Question: I tried:
'''
FirebaseFirestore.instance
.collection('messages')
.orderBy('sentDate', descending: false)
.snapshots(),
'''
but it didn't work.

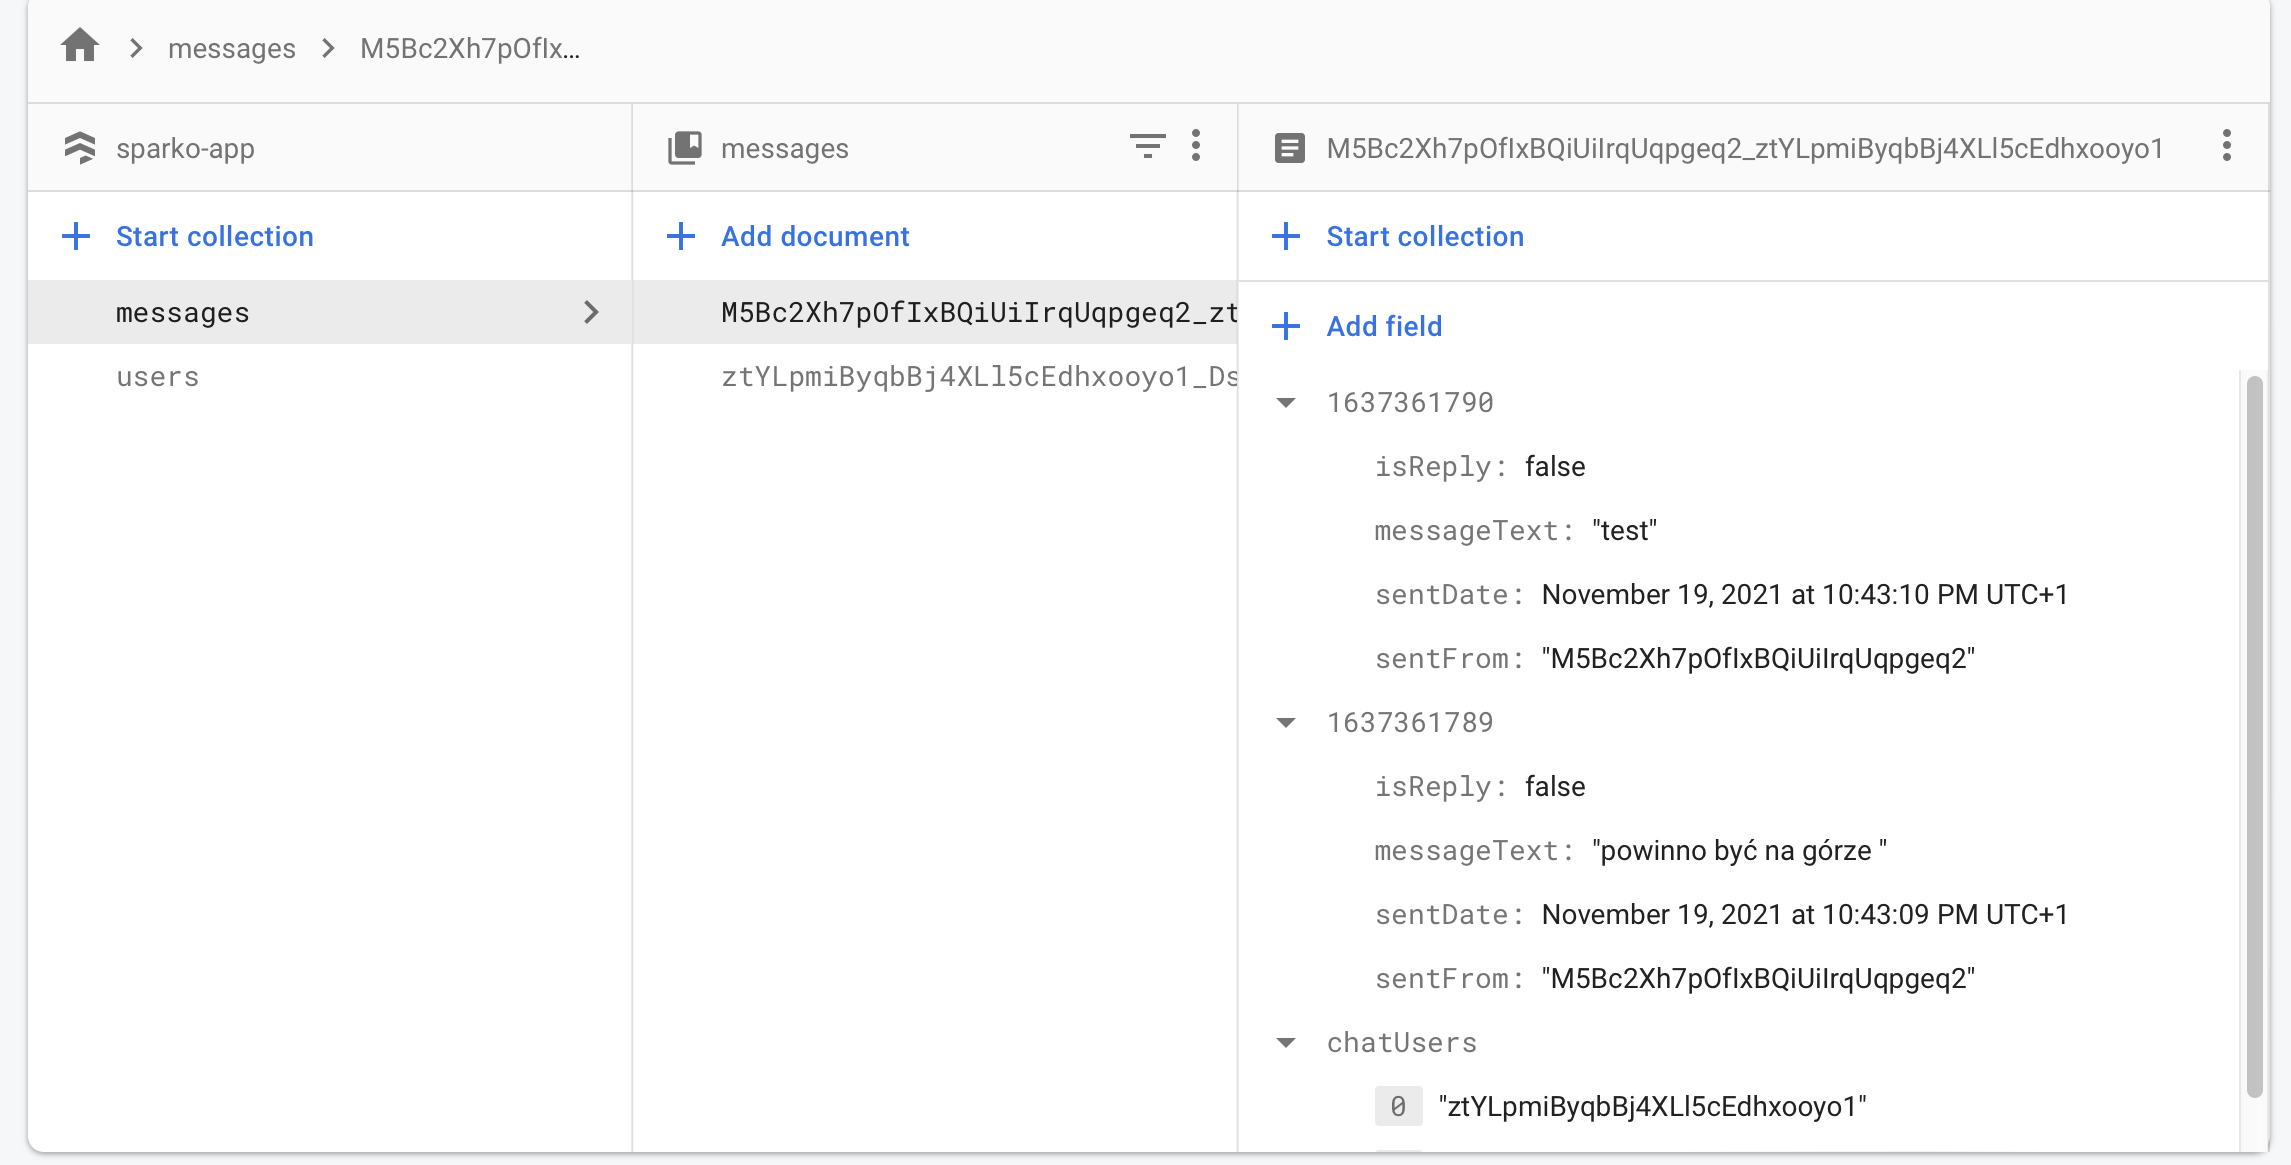
Answer: If you want to order by the 'sendDate' of a specific entry in the map you can using dot notation:
'''
.orderBy('167361790.sentDate', descending: false)
'''
---
If you want to sort on the 'sentDate' of a dynamically selected map entry, that isn't possible with your current data model, and you'll want to modify your data model to allow the use-case.
For example, if you want to order the messages on the most recent 'sentDate', you should add a top-level field to the document 'latestSentDate', update that whenever you write to the map, and then sort on that.